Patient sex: F
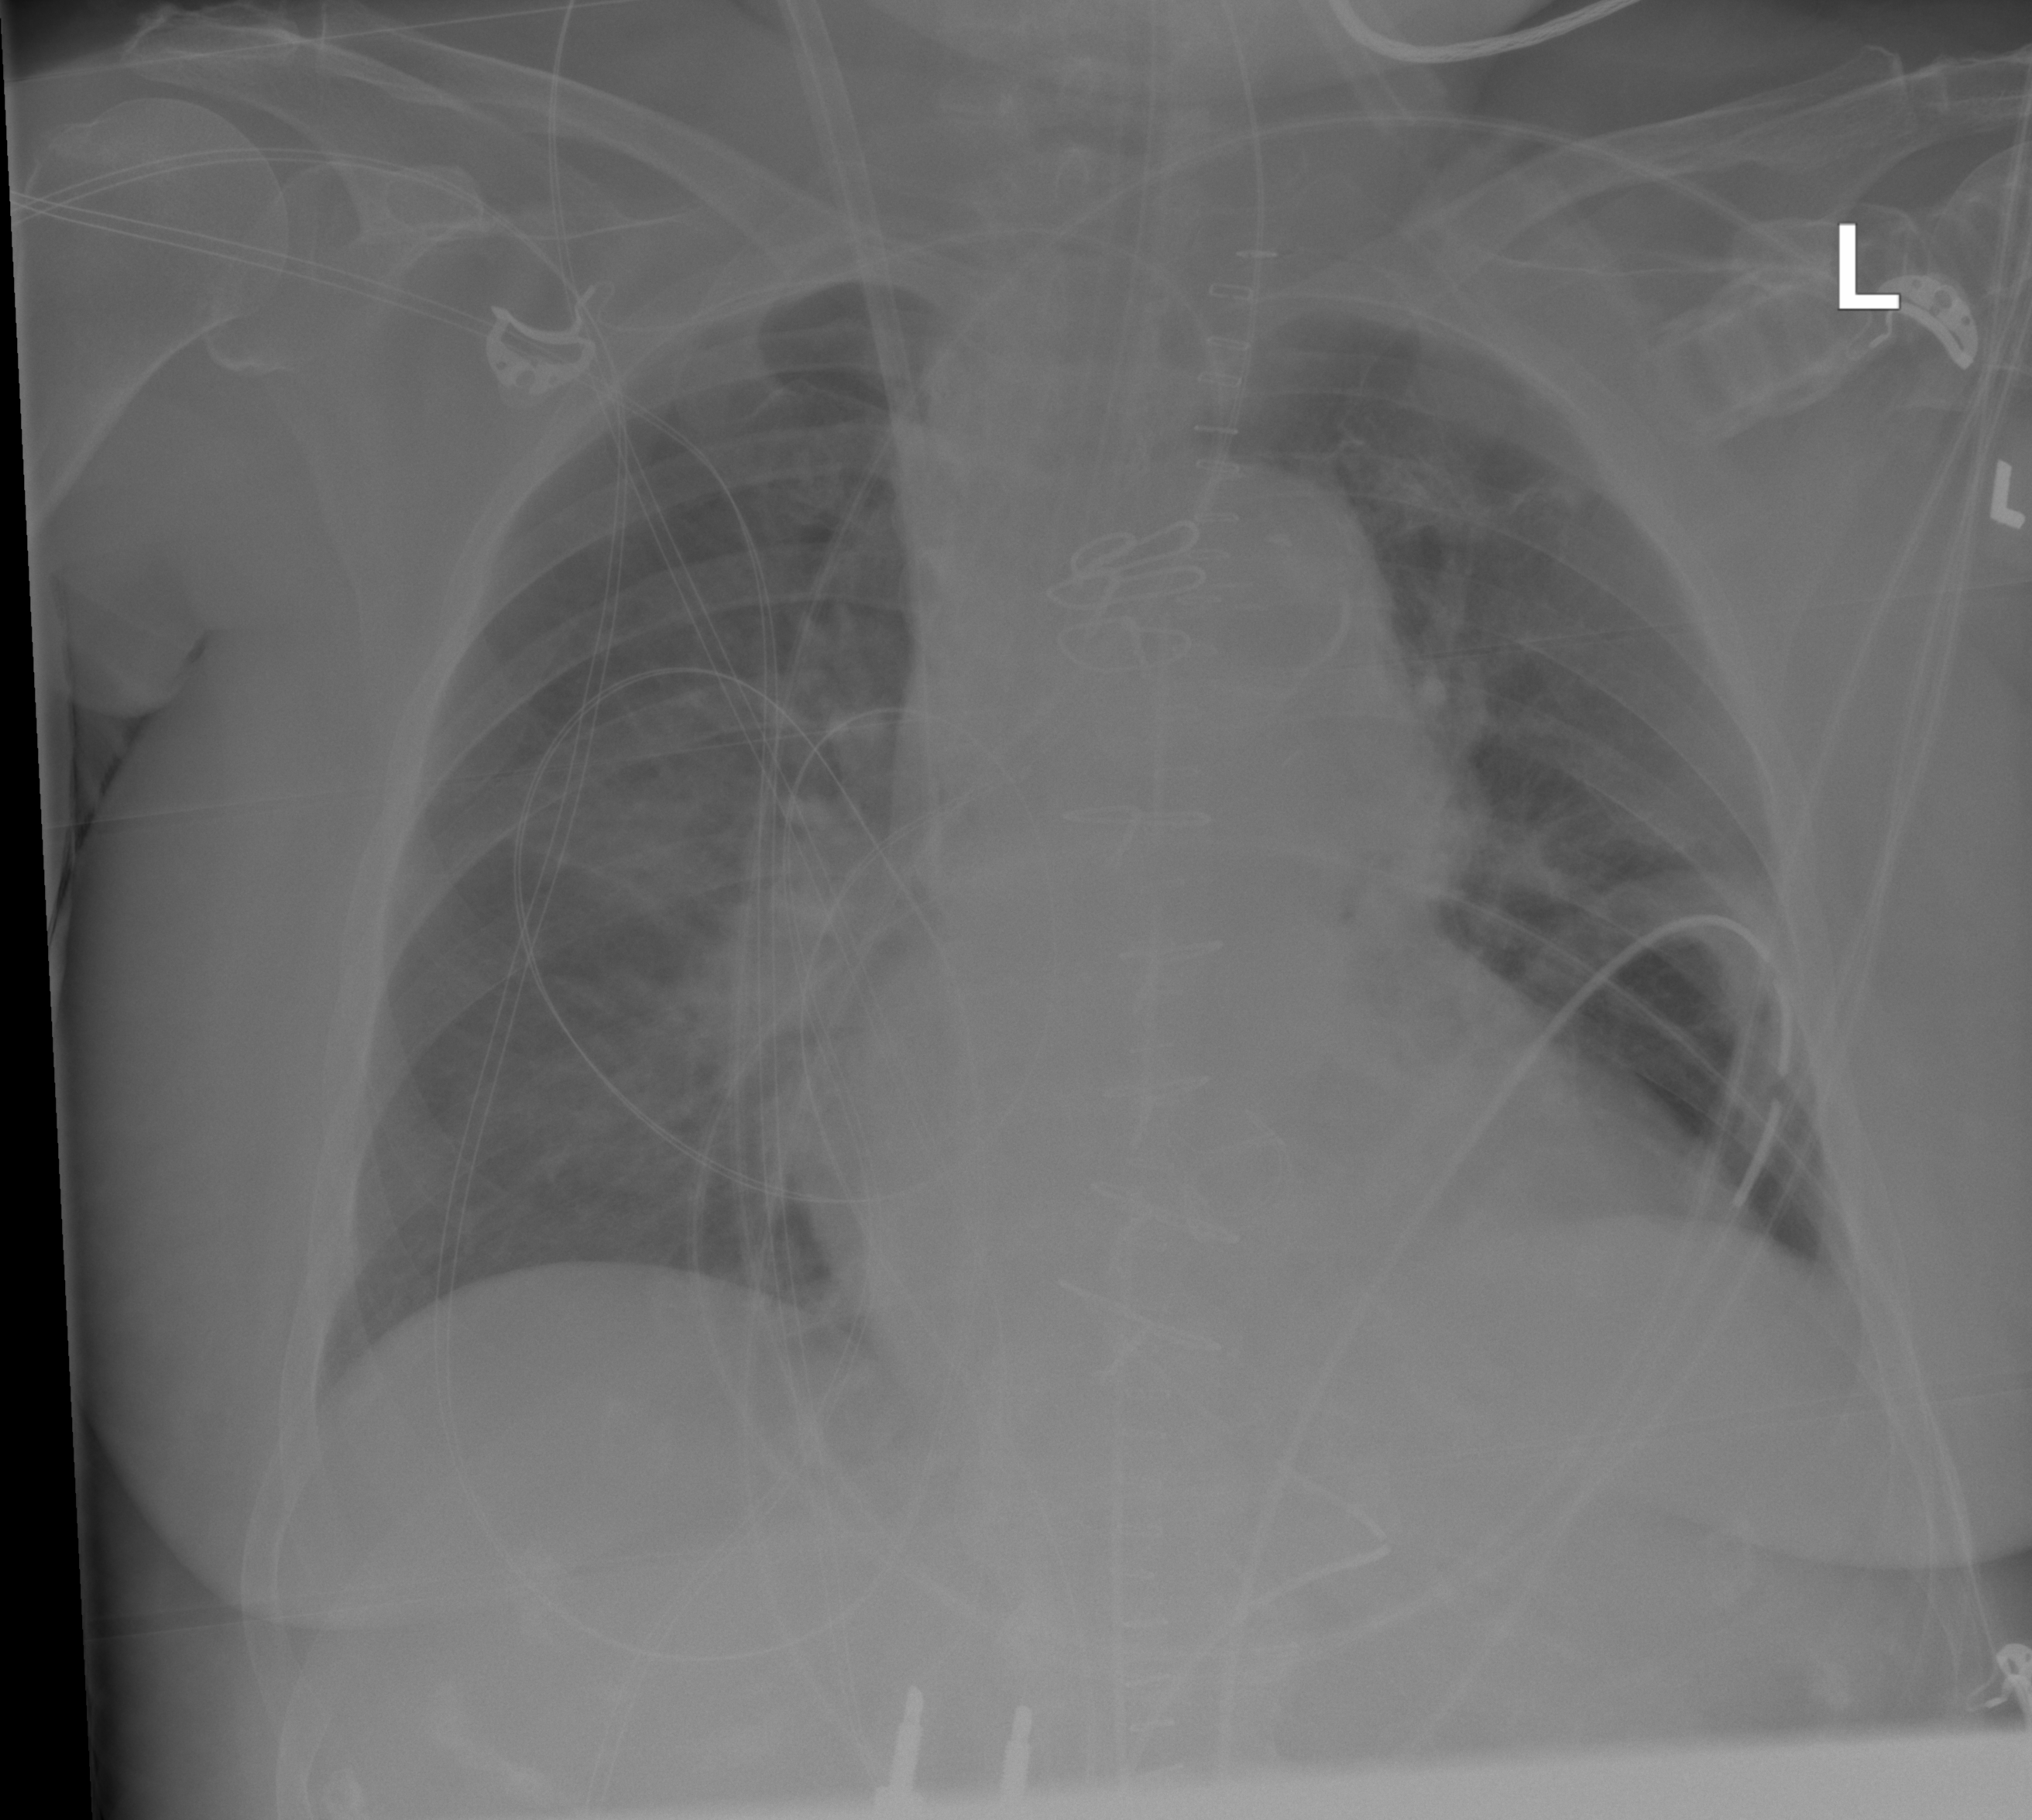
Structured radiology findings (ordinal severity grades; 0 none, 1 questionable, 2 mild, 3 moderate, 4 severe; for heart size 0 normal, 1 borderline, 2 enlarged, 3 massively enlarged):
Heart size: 1
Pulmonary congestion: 0
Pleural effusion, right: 0
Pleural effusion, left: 0
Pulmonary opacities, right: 0
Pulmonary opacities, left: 0
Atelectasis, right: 2
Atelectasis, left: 2